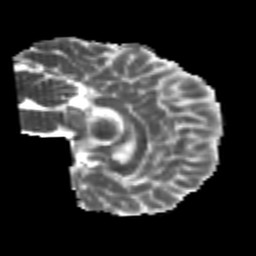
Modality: MD
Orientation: sagittal
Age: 21
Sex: male
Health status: healthy
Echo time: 0.074 s